Field crop: maize
Growth stage: 2
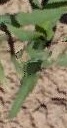
Species: maize